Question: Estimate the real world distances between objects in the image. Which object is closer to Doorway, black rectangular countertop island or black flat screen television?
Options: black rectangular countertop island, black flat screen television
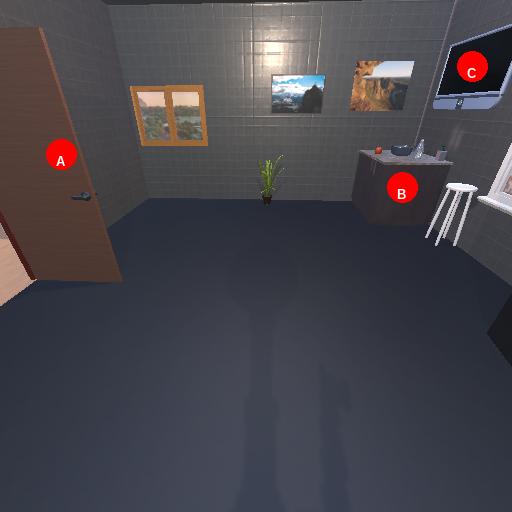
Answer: black rectangular countertop island